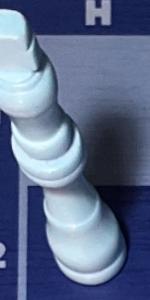
Label: King_White